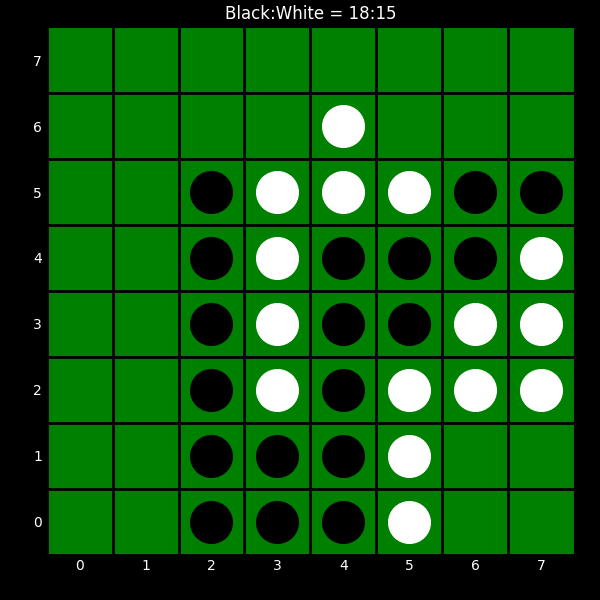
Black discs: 18
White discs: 15